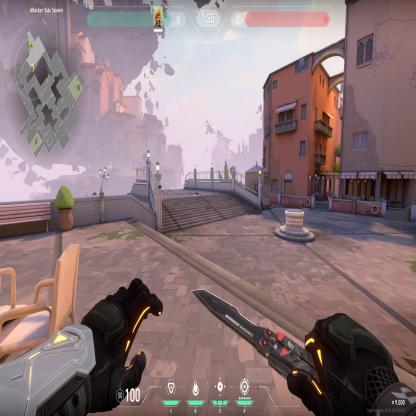
Label: dropped spike